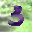
Label: 3